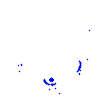
Particle: pion